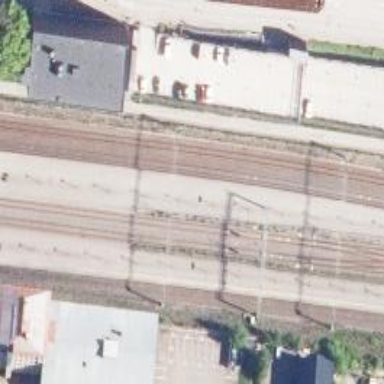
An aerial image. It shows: Railway with continuous electrified contact lines.